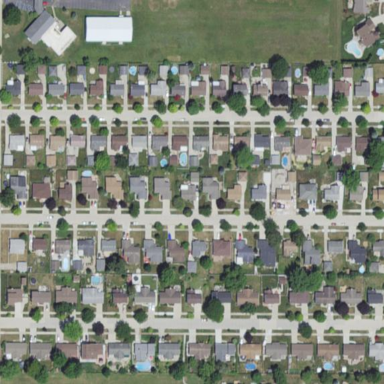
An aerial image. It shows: This residential area consists of single-family homes.